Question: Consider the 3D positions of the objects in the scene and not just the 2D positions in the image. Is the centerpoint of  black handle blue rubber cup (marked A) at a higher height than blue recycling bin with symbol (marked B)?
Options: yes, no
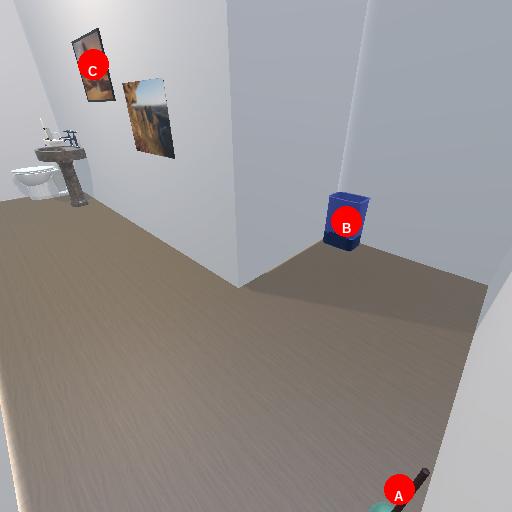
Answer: yes